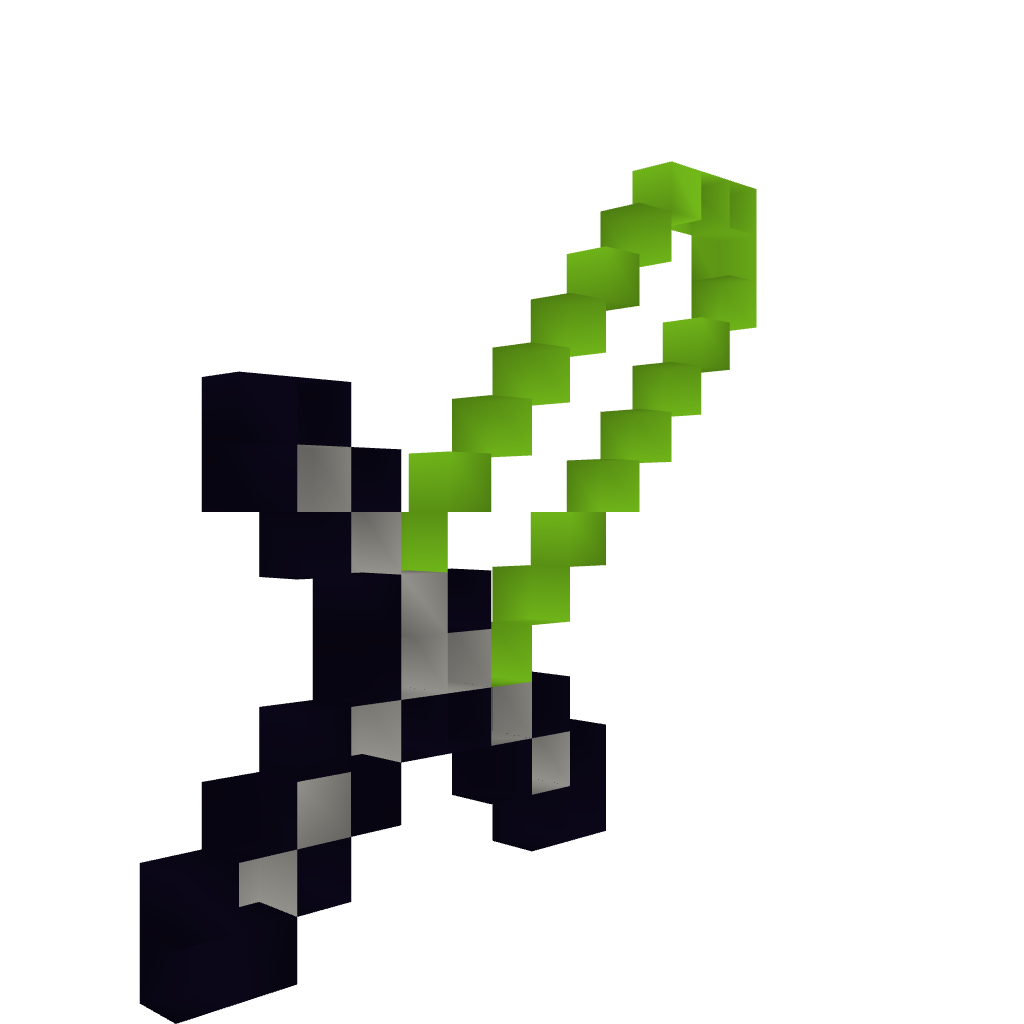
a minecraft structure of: Emerald Sword